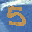
Label: 5